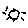
Label: sun